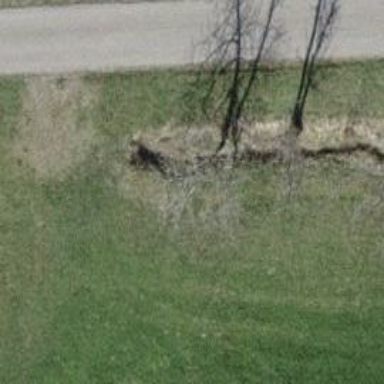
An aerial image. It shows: Culvert tunnel passing through ditch.